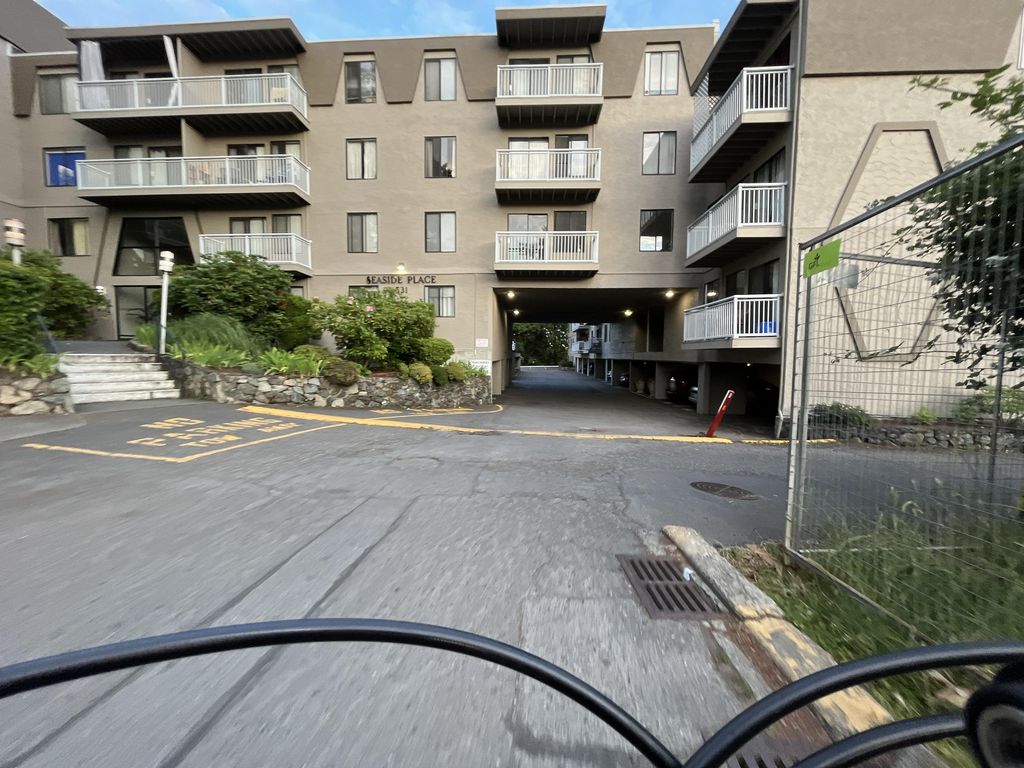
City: victoria